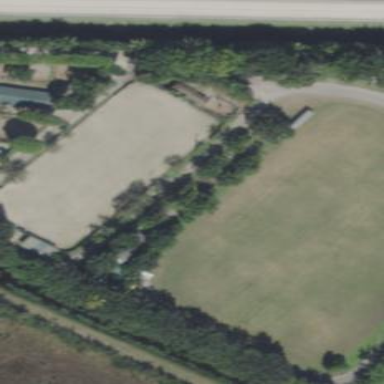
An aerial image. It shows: Equestrian pitch with sand surface.